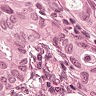
Metastatic tissue present: yes